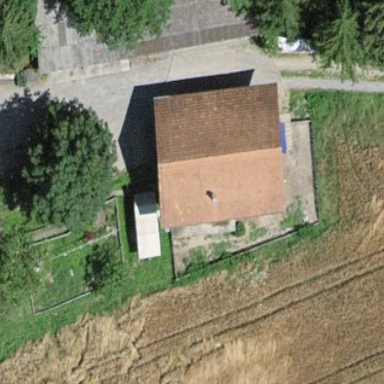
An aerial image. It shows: Rural barn.